The trace is the raw vibration amplitude of a rotating bearing as a function of time. Diagnose the bearing from this image, choosing from: normal, inner_race, outer_race, ball.
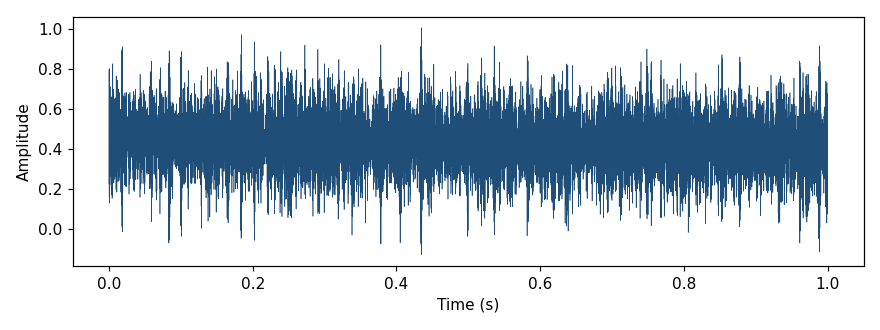
Answer: outer_race